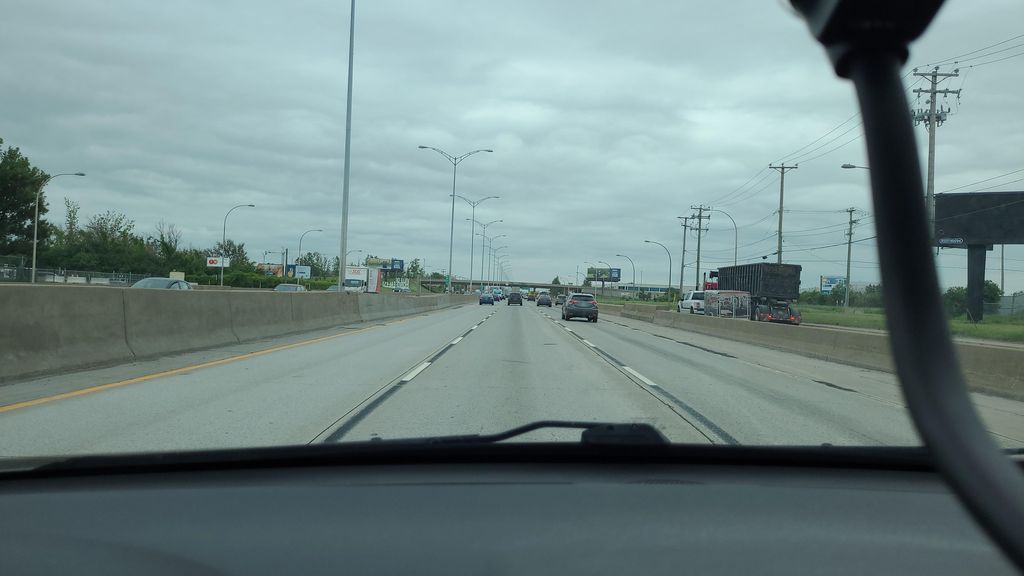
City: montreal